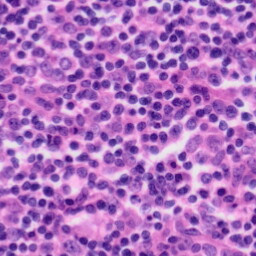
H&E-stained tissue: Tonsil